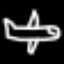
Label: airplane